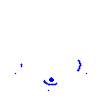
Particle: pion